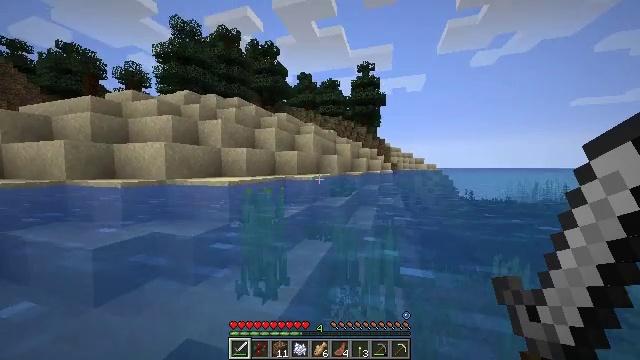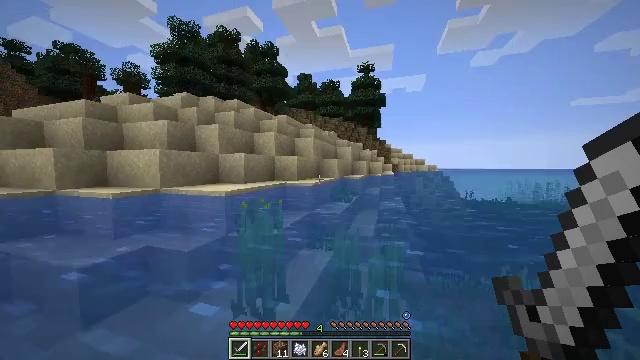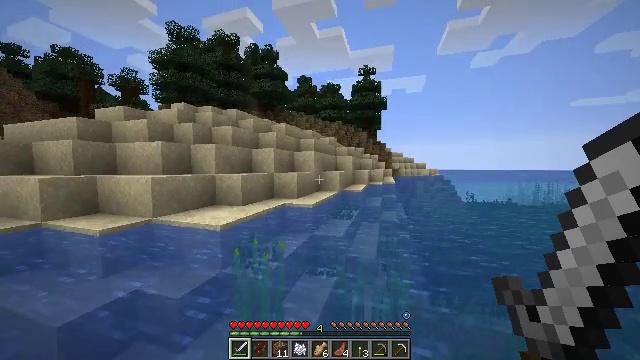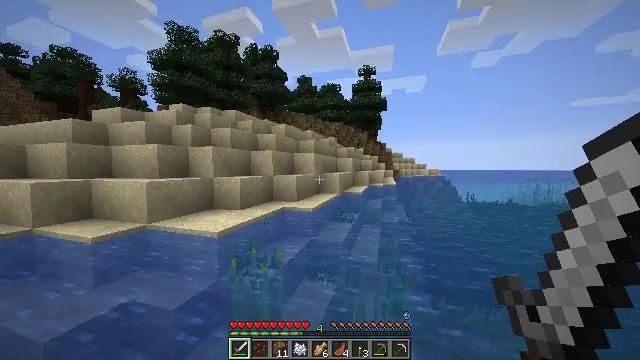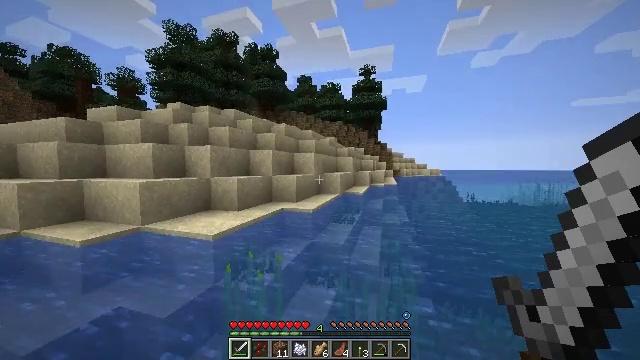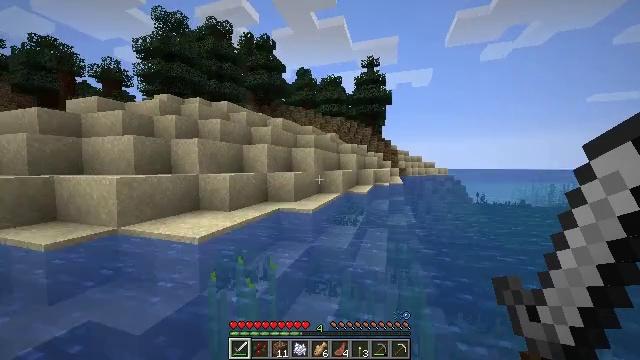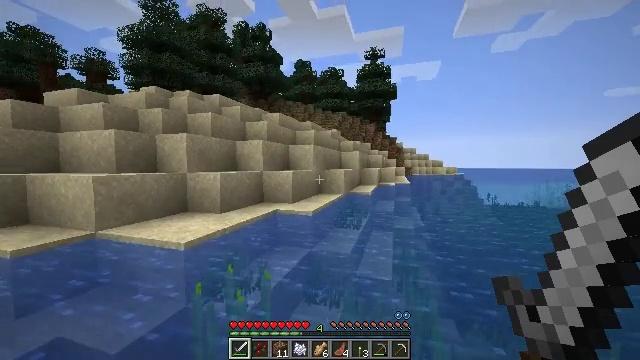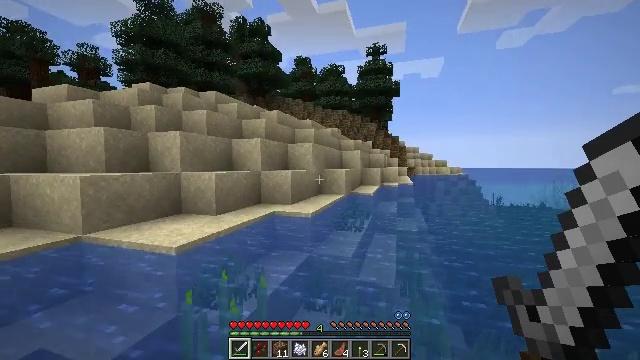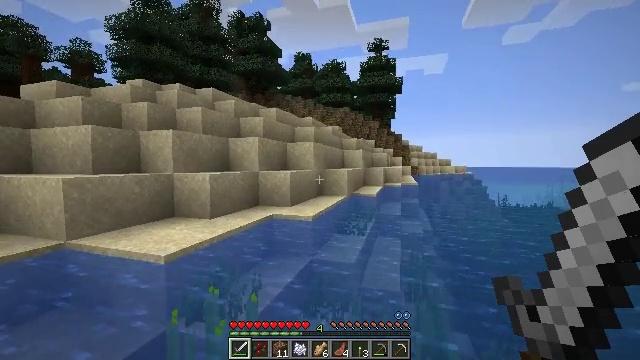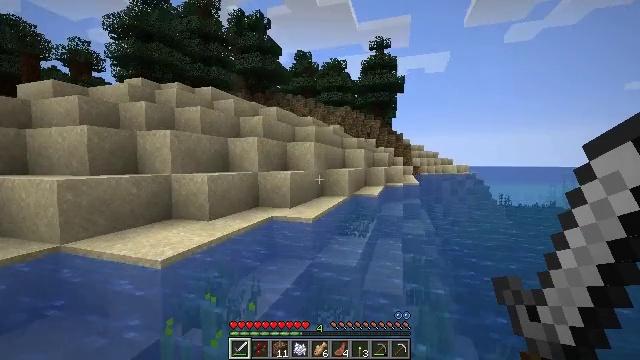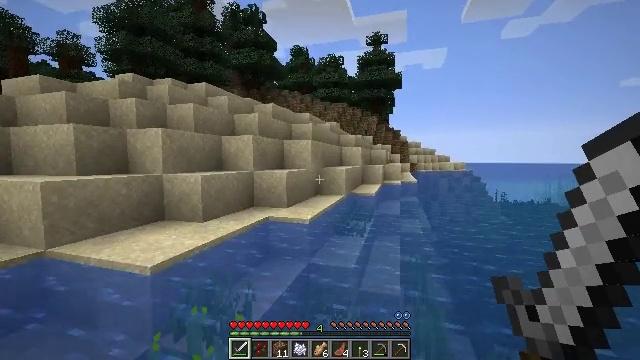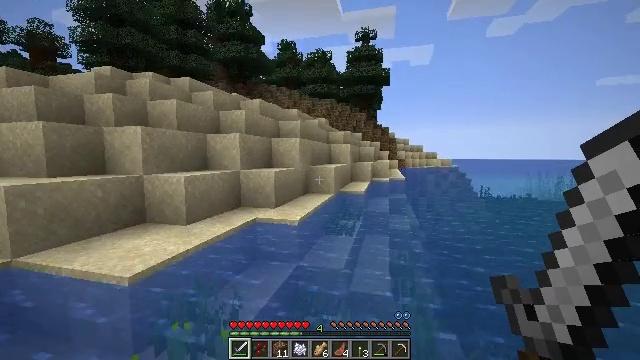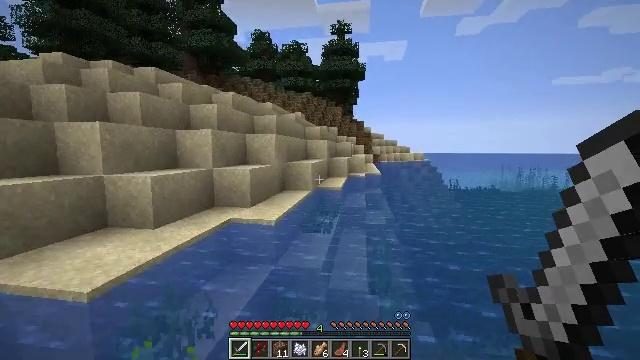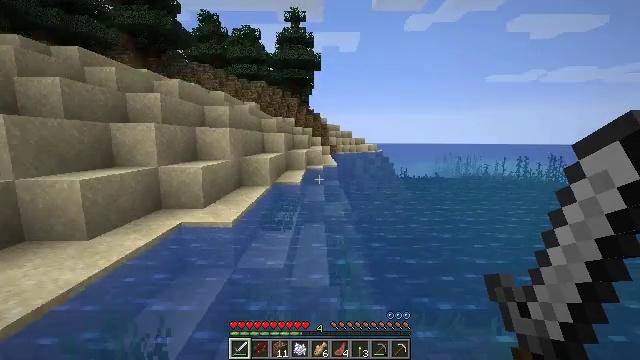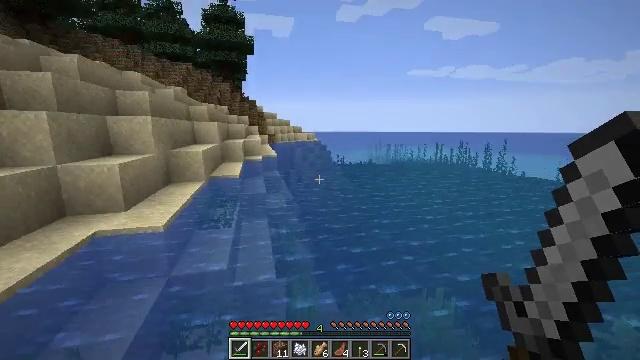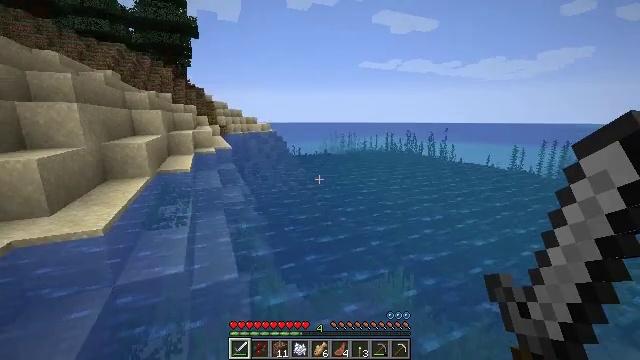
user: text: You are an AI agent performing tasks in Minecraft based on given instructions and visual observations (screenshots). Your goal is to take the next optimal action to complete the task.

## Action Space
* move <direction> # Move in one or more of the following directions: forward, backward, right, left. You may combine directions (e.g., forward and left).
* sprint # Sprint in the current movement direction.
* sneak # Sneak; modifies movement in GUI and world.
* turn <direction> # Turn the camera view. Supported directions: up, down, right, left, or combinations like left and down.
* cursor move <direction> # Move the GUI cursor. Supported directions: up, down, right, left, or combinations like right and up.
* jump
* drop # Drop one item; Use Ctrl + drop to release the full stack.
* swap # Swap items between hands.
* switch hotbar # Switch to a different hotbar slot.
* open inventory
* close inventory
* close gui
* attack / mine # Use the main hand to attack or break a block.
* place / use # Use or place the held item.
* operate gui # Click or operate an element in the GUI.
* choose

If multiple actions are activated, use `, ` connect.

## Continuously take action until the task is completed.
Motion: motion action
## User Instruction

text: Kill the cod.
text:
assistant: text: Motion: move forward, jump
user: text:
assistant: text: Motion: move forward, jump
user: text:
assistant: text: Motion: move forward, jump
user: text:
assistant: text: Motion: move forward, jump
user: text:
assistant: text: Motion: move forward, jump
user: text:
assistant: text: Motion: move forward, jump
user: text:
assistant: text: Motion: move forward, jump
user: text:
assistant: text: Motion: move forward, jump
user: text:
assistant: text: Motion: move forward, jump
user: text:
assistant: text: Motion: move forward, jump
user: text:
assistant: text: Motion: move forward and move left, turn right, jump
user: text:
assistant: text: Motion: move forward and move left, turn right and down, jump
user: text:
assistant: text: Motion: move forward and move left, turn right and down, jump
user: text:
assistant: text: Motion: move forward and move left, turn right and down, jump
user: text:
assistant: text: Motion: move forward and move left, turn right and down, jump
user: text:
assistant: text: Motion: move forward and move left, turn right, jump
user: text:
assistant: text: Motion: move forward and move left, jump
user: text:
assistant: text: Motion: move forward and move left, jump
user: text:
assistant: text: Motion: move forward and move left, jump
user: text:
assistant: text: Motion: move forward and move left, jump
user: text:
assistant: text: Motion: move forward and move left, jump
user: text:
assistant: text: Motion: move forward and move left, jump
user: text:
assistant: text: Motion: move forward and move left, jump
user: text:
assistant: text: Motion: move forward and move left, jump
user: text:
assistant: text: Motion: move forward and move left, jump
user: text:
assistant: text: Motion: move forward and move left, jump
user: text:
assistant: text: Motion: move forward and move left, turn left, jump
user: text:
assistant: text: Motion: move forward and move left, turn left and up, jump
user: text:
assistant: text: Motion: move forward and move left, turn left and up, jump
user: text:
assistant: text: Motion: move forward and move left, turn left, jump